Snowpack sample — Loveland Pass, Silver Plume, Colorado, USA (1/12/25, 11:40 AM MST)
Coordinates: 39.66, -105.88
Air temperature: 7 °F
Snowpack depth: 140 cm
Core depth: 10 cm
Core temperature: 41 °F
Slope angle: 11°, slope face: 30°
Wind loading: high
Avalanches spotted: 2
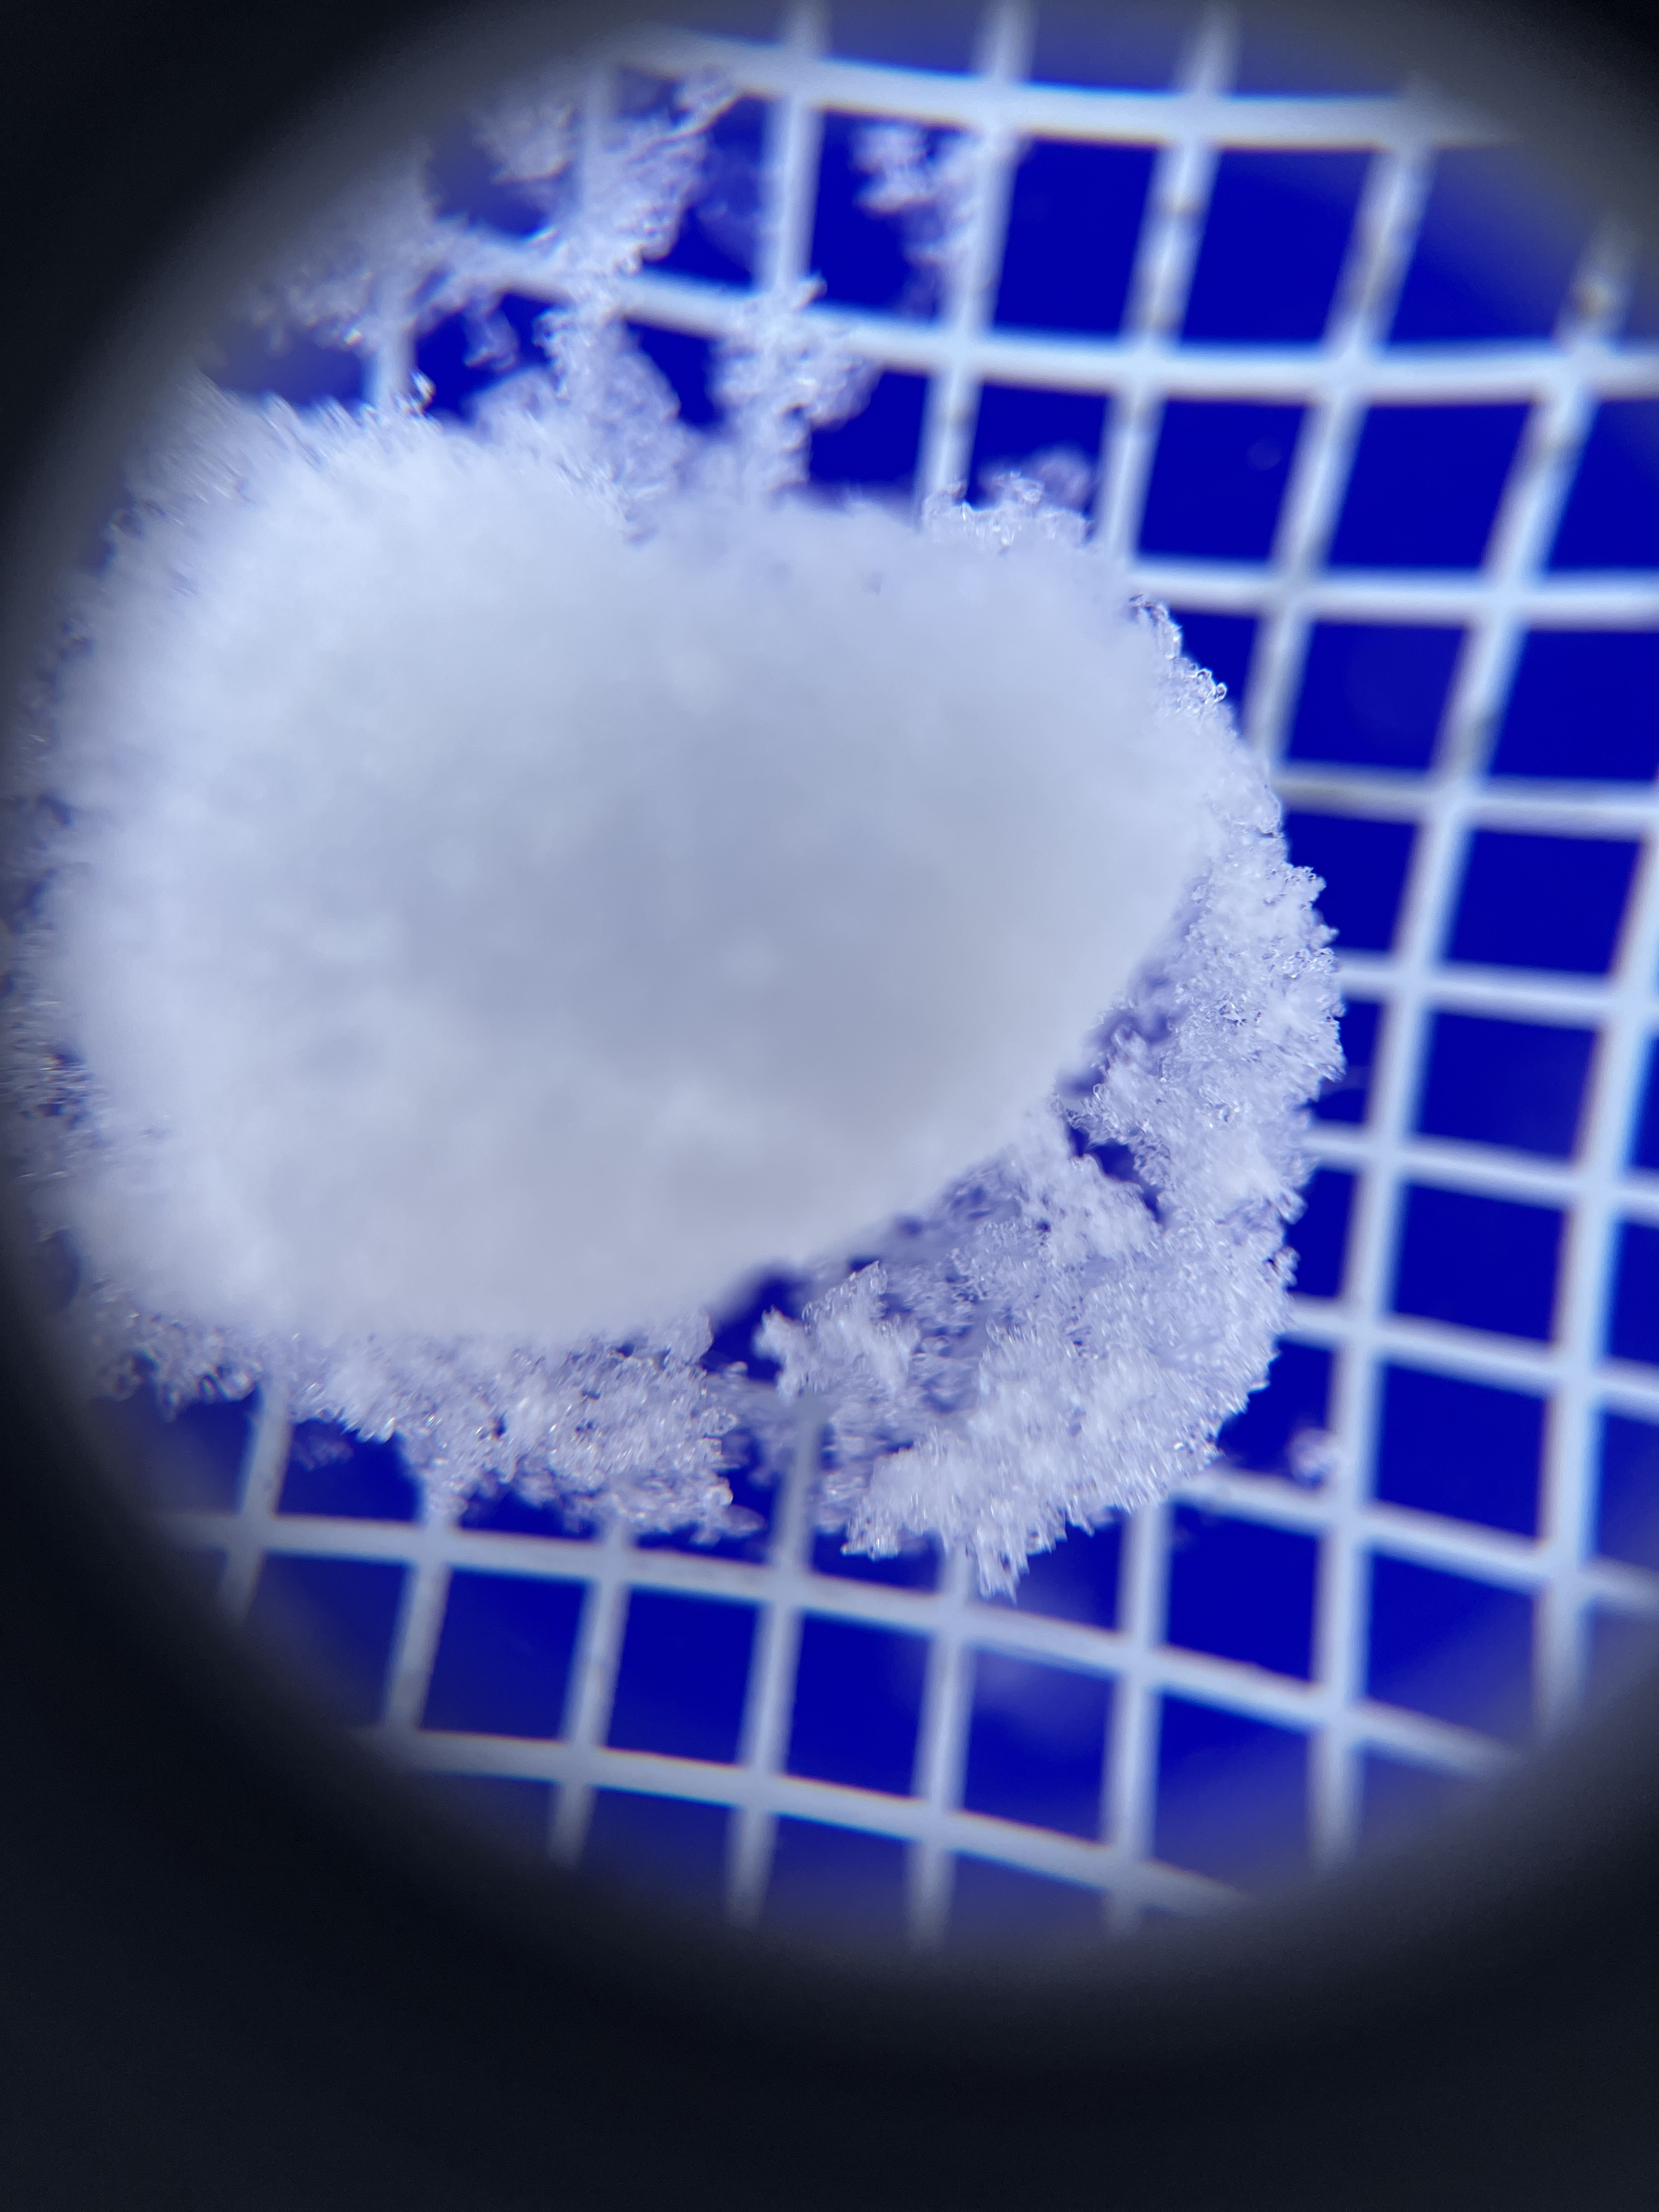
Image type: magnified_profile
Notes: Pilot using slightly modified coring method that took too large segment for snow profile picturing, advised not to use in higher level models. Two avalanche on south face nearby, partially cloudy with light snow in the last 24 hours. Lots of wind loading on eastern features.